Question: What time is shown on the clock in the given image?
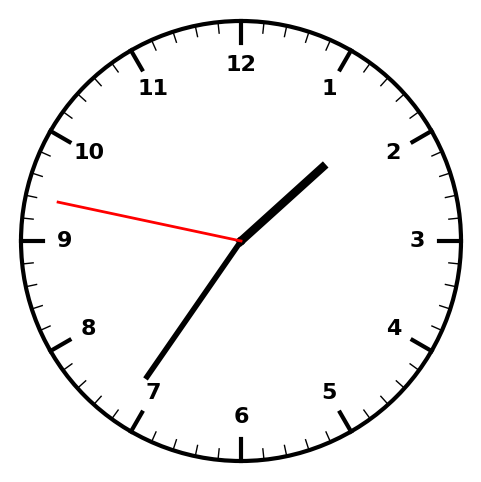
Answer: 01:35:47